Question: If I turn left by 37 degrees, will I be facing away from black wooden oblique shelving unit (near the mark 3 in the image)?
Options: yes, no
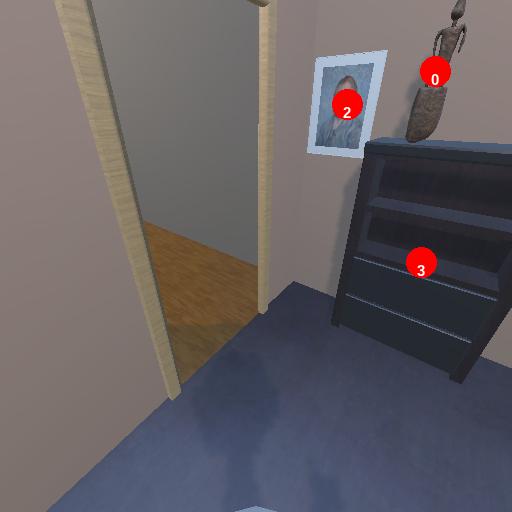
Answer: yes